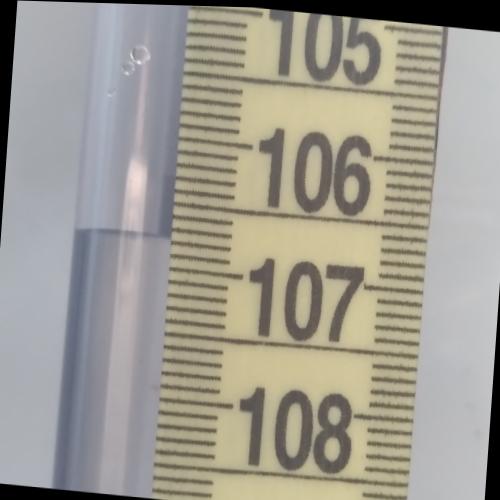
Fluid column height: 106.8 cm